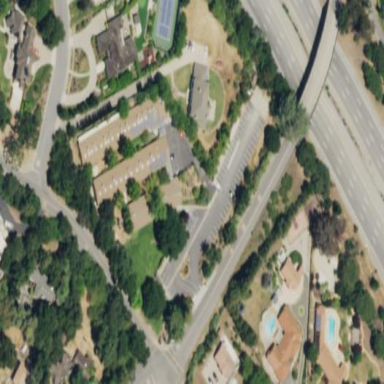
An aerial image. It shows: School.